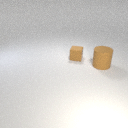
large brown rubber cylinder in front of small brown rubber cube